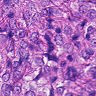
Metastatic tissue present: yes